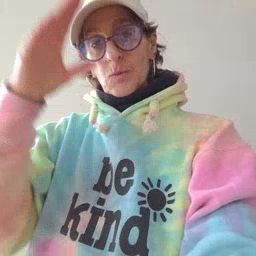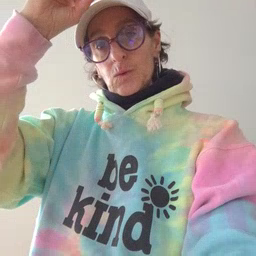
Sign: boy